Question: As you can see in the title of this post I have a question concerning folder icons in a common navigator view used by an eclipse-rcp application.
Is it basically possible to change the icon of a standard folder in the navigator view? My goal is to change the icon of the source folder of a created project. It is important to mention that there is an own created project nature.
So every created project with that specific nature should have a custom icon for the source folder, but actually I have no idea where I am able to modify that icon.
So the question is: Which part of the rcp-application is responsible to handle these icons? Since there is a specific project nature, I would say that the nature should add these customizations, right?

Here you can see the default folder structure. I would like to change the icon of the src folder.
Any help would be greatly appreciated!
Cheers!
---
Solution:
For more information, <URL>
(1) Add the extension point:
'''
<extension point="org.eclipse.ui.decorators">
<decorator
id="at.fhjoanneum.segof.wsmleditor.natures.decorators.SourceFolderDecorator"
label="Source Folder Decorator"
state="true"
class= "at.fhjoanneum.segof.wsmleditor.natures.decorators.SourceFolderDecorator"
objectClass="org.eclipse.core.resources.IFolder"
adaptable="true">
<description>
Source Folder Decorator
</description>
</decorator>
</extension>
'''
(2) Create the decorator class:
'''
public class SourceFolderDecorator extends LabelProvider implements ILabelDecorator {
public SourceFolderDecorator() {
super();
}
@Override
public Image decorateImage(Image image, Object element) {
//return the image
return null;
}
'''
Cheers!
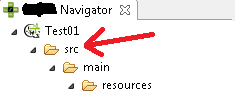
Answer: In order to change the image of any object in the navigator, you can use a label decorator. Check the 'org.eclipse.ui.decorators' extension point.